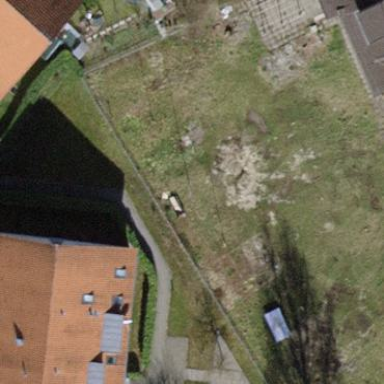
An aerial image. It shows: Building with pitched roof.